Field crop: maize
Growth stage: 2
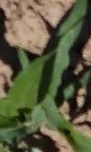
Species: maize